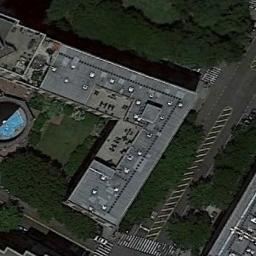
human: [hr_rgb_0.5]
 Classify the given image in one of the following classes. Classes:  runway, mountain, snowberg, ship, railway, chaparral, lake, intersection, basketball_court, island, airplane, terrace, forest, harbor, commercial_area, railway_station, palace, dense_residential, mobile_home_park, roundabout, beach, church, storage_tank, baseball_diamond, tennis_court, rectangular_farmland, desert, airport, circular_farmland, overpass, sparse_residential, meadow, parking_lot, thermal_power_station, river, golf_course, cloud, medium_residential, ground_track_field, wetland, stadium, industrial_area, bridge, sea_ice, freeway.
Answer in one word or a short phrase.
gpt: commercial_area